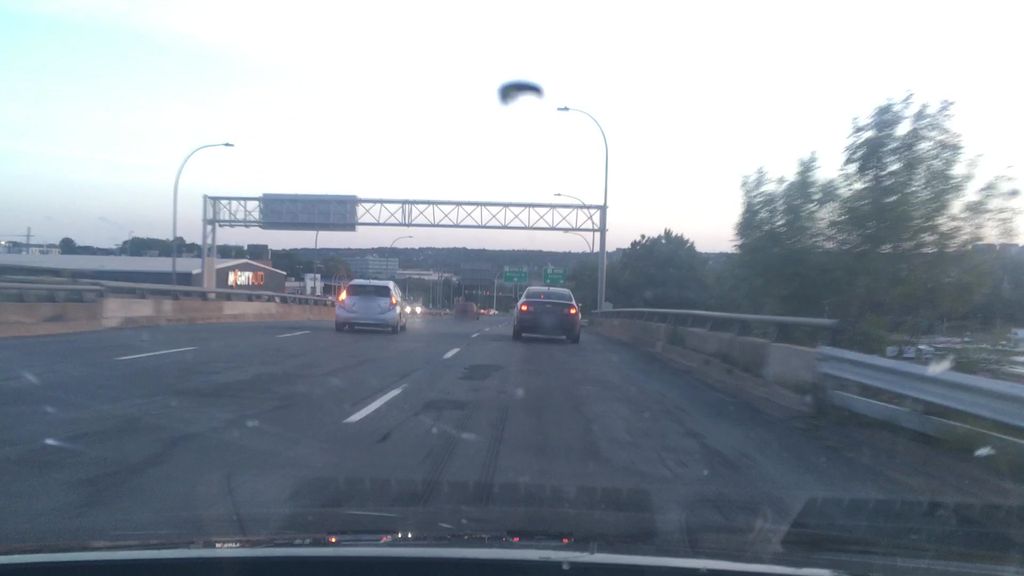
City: halifax